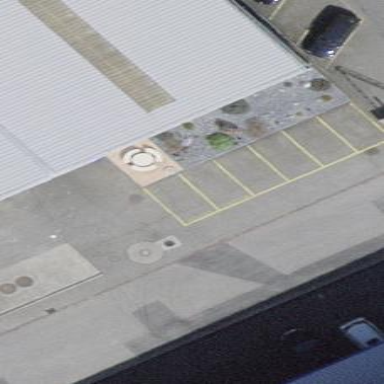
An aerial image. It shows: Parking area with surface.